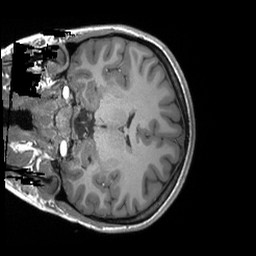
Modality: T1w
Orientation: coronal
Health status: ill
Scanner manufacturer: siemens
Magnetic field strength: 3 T
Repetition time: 2.3 s
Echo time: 0.00243 s